Interaction volume radius: 5 \u00c5
Interaction volume height: 40 \u00c5
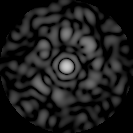
Disorder parameter: 0.7489